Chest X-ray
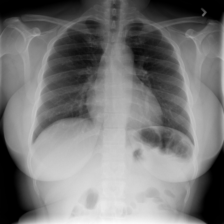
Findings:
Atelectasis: negative
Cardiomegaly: negative
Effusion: negative
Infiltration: negative
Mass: negative
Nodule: negative
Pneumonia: negative
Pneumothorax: negative
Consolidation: negative
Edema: negative
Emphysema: negative
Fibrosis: negative
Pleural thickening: negative
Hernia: negative